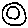
Label: circle